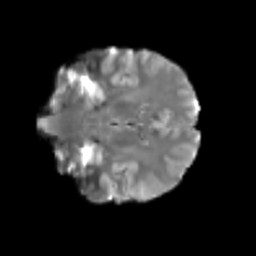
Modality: T2w
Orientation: coronal
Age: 25
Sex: male
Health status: healthy
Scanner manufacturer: siemens
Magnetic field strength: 3 T
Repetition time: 3.6 s
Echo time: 0.0964 s